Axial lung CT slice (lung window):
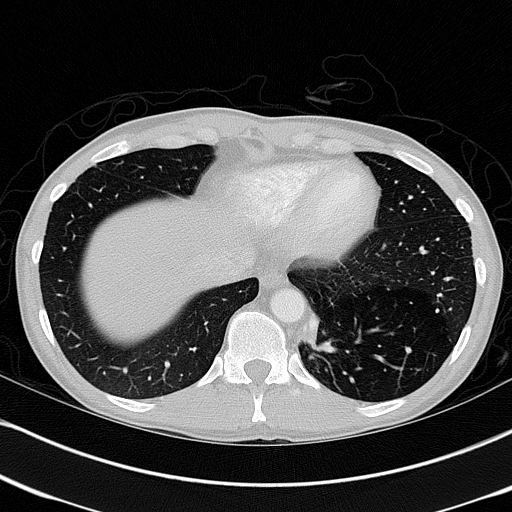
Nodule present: no